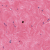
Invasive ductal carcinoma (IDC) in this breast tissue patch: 0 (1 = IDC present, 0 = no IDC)